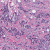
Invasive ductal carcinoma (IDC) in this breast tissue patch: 1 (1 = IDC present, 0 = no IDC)